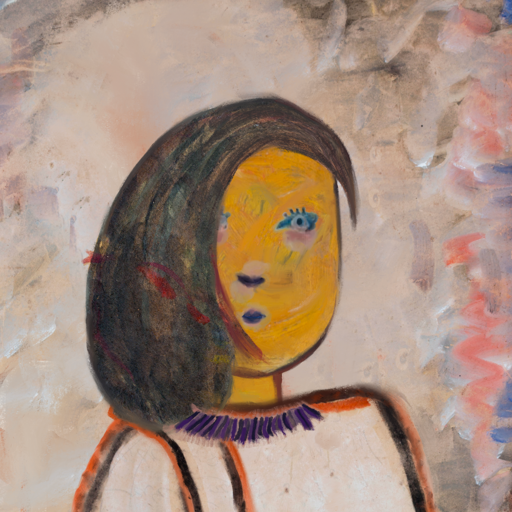
Background: Roy_Bahadur, Head And Neck Front: After_Raid, Face Front: Hill_Girl, Bust: Roy_Bahadur, Hair Front: Gypsy_Mother, Head Accessory: Blank, Second Necklace: Blank, Necklace: HillGirl, Baby: Blank